Question: I would like to show records from mysql database that counts data of a certain column and summing up the amounts
I have an sql query in which we will focus on MatchID 135
'''
SELECT 'BetType',
'BetAmount',
'Payout'
FROM 'betdb'
LEFT JOIN 'matchdb' ON 'betdb'.'MatchID' = 'matchdb'.'MatchID'
WHERE 'betdb'.'MatchID'=135
'''
It returns data like

I would like to list BetTypes and its Count, BetAmt Total and Payout Total return rows something like
'''
BetType Count BetAmount Total Payout Total
Handi 2 60000 950000
Homerun Count 4 10000 0
Total 6 70000 950000
'''
I tried using DISTINCT for BetType but it just returns the first row
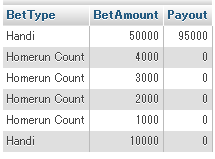
Answer: Try this
'''
SELECT 'BetType',
count('BetType') AS COUNT,
sum('BetAmount') AS BetAmountTotal,
sum('Payout') AS PayoutTotal
FROM 'betdb'
LEFT JOIN 'matchdb' ON 'betdb'.'MatchID' = 'matchdb'.'MatchID'
WHERE 'betdb'.'MatchID'=135
GROUP BY 'BetType'
'''